Interaction volume radius: 10 \u00c5
Interaction volume height: 30 \u00c5
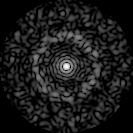
Disorder parameter: 0.8452